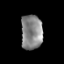
Tissue: prostate
Cell type: Epithelial cells
Senescence score: 0.3517
Nuclear area (px): 732
Mean DAPI intensity: 134.68